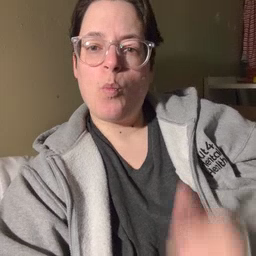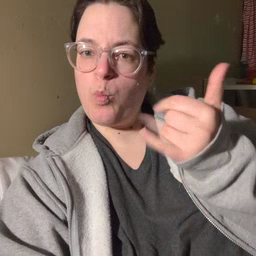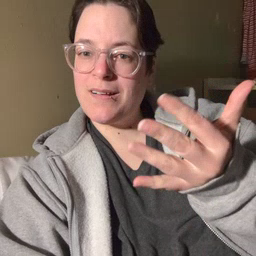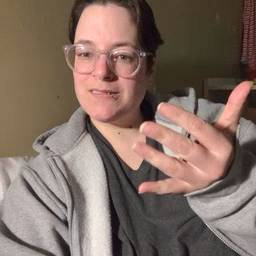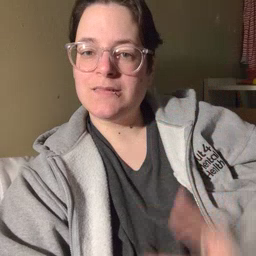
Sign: wait